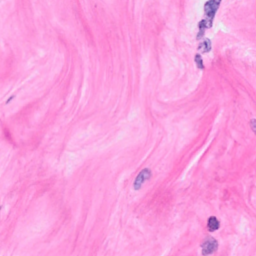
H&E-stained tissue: Breast